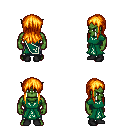
a pixel art fantasy rpg character, male body template, orc, green skin, sash dress, metal pants, light blonde unkempt hairstyle, black shoes, four views (front, back, left, right), 2x2 character sprite sheet, small pixel art, hard edges, no anti-aliasing